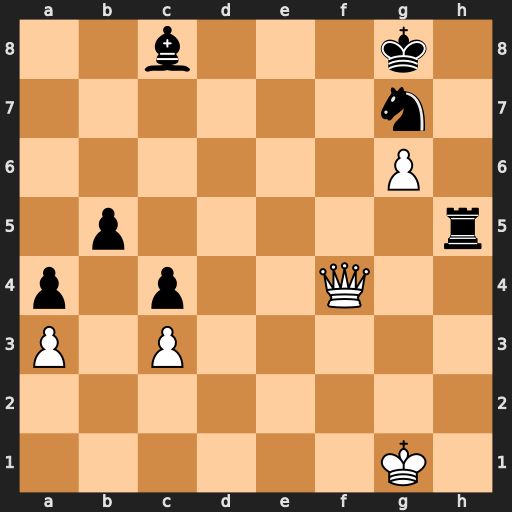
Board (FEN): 2b3k1/6n1/6P1/1p5r/p1p2Q2/P1P5/8/6K1
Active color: w
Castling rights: -
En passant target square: -
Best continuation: Qf7+ Kh8 Qf8#